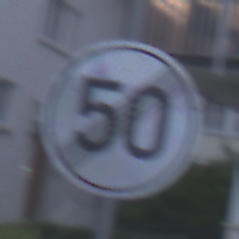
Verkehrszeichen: EndeGeschwindigkeit50
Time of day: SunriseSunset
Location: Outdoor (Urban)
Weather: PartlyCloudy
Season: NotSpecified
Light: Natural